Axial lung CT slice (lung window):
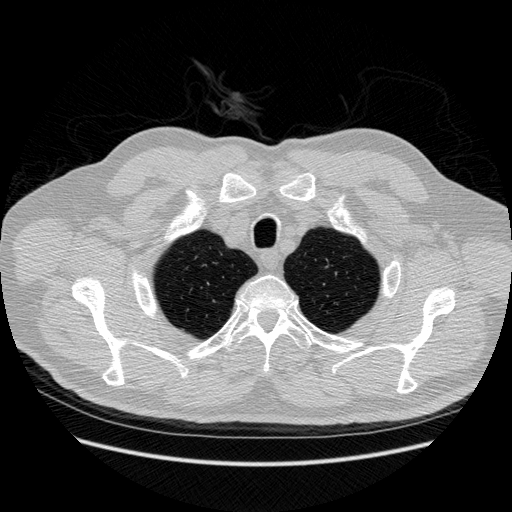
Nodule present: no